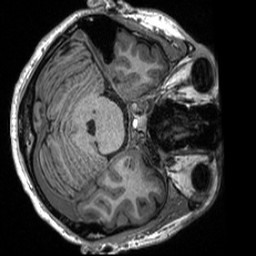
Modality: T1w
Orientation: axial
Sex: male